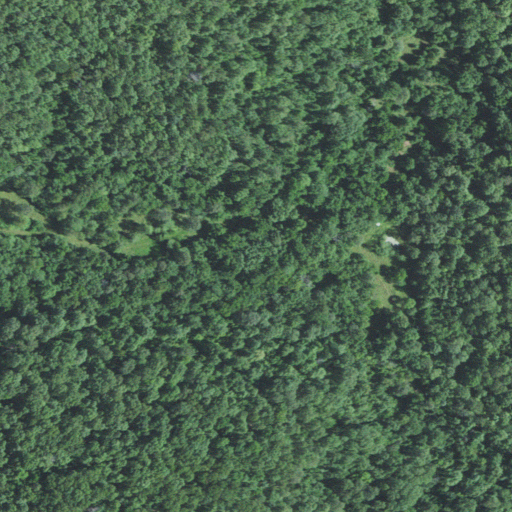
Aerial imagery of valley in Missouri named Vance Hollow containing only deciduous forest